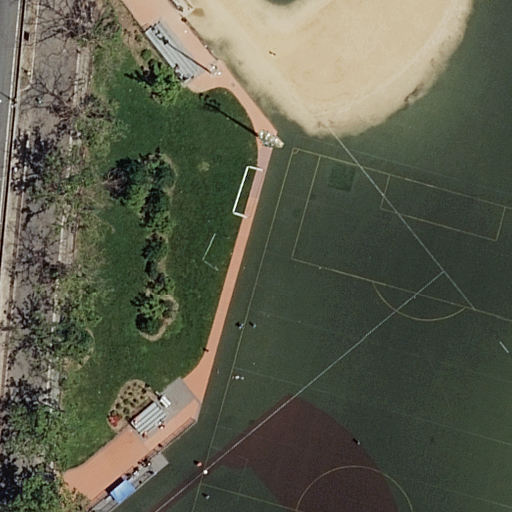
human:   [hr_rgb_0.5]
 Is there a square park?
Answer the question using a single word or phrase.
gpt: no

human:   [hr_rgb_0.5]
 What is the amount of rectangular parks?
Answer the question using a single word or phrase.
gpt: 1

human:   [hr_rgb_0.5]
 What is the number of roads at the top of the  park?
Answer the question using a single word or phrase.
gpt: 3

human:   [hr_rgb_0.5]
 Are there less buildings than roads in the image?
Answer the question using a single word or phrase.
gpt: yes

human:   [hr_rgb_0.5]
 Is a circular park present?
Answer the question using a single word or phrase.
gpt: no

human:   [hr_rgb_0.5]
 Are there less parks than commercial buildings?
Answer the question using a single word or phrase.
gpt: no

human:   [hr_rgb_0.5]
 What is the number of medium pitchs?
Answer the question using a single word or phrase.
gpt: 0

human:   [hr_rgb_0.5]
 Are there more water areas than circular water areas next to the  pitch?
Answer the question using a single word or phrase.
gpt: no

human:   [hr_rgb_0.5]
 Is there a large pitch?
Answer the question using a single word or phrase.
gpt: no

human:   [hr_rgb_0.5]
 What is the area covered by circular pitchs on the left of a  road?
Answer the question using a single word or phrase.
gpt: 0m2

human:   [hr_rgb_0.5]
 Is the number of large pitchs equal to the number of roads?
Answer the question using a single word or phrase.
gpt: no

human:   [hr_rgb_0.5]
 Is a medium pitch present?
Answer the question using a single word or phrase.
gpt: no

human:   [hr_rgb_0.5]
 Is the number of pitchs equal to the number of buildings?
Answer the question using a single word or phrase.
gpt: no

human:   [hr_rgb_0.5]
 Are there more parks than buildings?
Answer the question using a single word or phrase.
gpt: yes

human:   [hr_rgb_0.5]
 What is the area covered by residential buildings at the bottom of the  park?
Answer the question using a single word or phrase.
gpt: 0m2

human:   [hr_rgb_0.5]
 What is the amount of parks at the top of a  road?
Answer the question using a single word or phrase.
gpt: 0

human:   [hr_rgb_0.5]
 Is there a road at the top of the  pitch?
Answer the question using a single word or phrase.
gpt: yes

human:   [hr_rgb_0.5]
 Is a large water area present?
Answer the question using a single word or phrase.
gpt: no

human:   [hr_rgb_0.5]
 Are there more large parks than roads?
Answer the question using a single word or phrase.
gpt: no

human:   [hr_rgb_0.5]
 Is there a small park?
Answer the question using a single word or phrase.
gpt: no

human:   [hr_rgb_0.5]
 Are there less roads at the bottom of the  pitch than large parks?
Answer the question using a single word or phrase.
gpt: yes

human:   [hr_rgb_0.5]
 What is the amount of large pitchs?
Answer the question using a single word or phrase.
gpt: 0

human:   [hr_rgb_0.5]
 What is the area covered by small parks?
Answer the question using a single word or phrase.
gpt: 0m2

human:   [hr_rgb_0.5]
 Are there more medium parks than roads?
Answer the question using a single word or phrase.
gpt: no

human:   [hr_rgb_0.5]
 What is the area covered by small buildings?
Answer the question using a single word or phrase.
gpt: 0m2

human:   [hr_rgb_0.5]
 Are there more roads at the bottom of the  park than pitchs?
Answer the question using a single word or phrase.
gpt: no

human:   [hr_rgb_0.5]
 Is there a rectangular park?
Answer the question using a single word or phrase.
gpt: yes

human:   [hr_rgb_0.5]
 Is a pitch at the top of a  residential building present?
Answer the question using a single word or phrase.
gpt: no

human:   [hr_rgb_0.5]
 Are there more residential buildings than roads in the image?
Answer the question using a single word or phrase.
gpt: no

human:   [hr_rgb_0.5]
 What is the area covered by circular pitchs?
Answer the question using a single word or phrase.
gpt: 0m2

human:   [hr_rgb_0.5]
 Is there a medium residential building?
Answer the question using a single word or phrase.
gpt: no

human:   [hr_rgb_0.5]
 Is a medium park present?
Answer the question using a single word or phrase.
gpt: no

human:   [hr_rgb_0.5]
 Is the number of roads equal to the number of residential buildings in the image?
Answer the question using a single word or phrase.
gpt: no

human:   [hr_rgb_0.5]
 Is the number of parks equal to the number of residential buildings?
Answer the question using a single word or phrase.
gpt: no

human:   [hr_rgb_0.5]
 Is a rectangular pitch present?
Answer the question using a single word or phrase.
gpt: yes

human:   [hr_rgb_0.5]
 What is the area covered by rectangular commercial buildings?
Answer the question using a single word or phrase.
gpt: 0m2